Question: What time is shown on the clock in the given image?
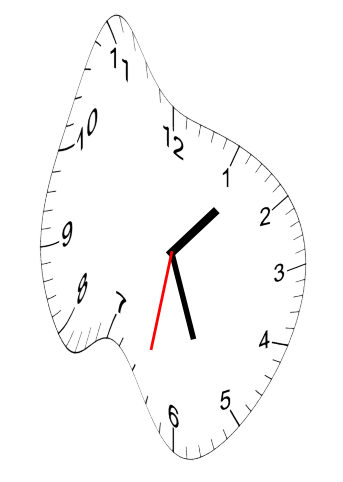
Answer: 01:26:32